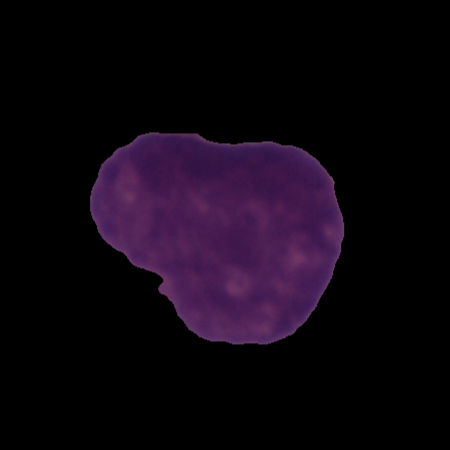
Label: healthy